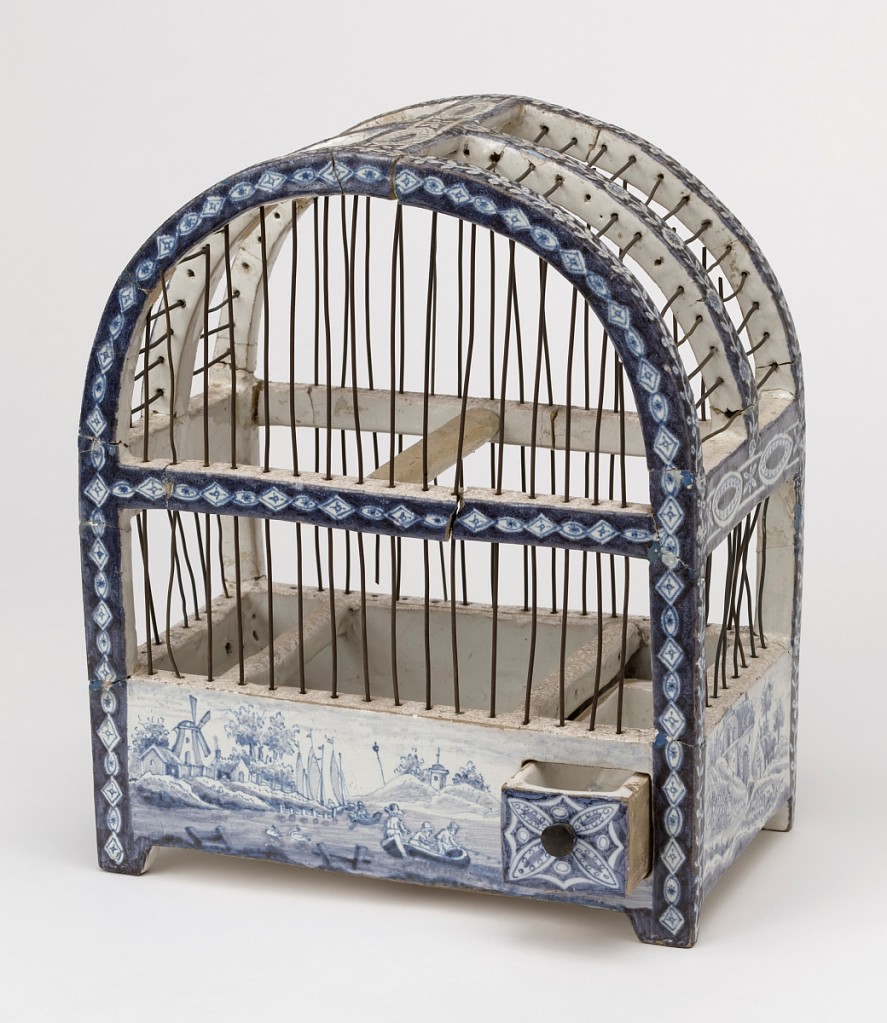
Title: Birdcage
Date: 1750–1800
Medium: Tin-glazed earthenware, metal wire, metal
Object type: birdcage
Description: Glazed earthenware frame (a), rectangular with arched top and simple short square feet; vertical metal wires set into frame.  White ground with blue glaze decoration of geometrical designs along ceramic cross posts and corners; bottom section comprising panels decorated with landscapes, including boating scene on front panel, ice skaters on rear panel.  Removeable ceramic drawer (b), with central metal knob, slides into lower right corner of cage.